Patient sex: M
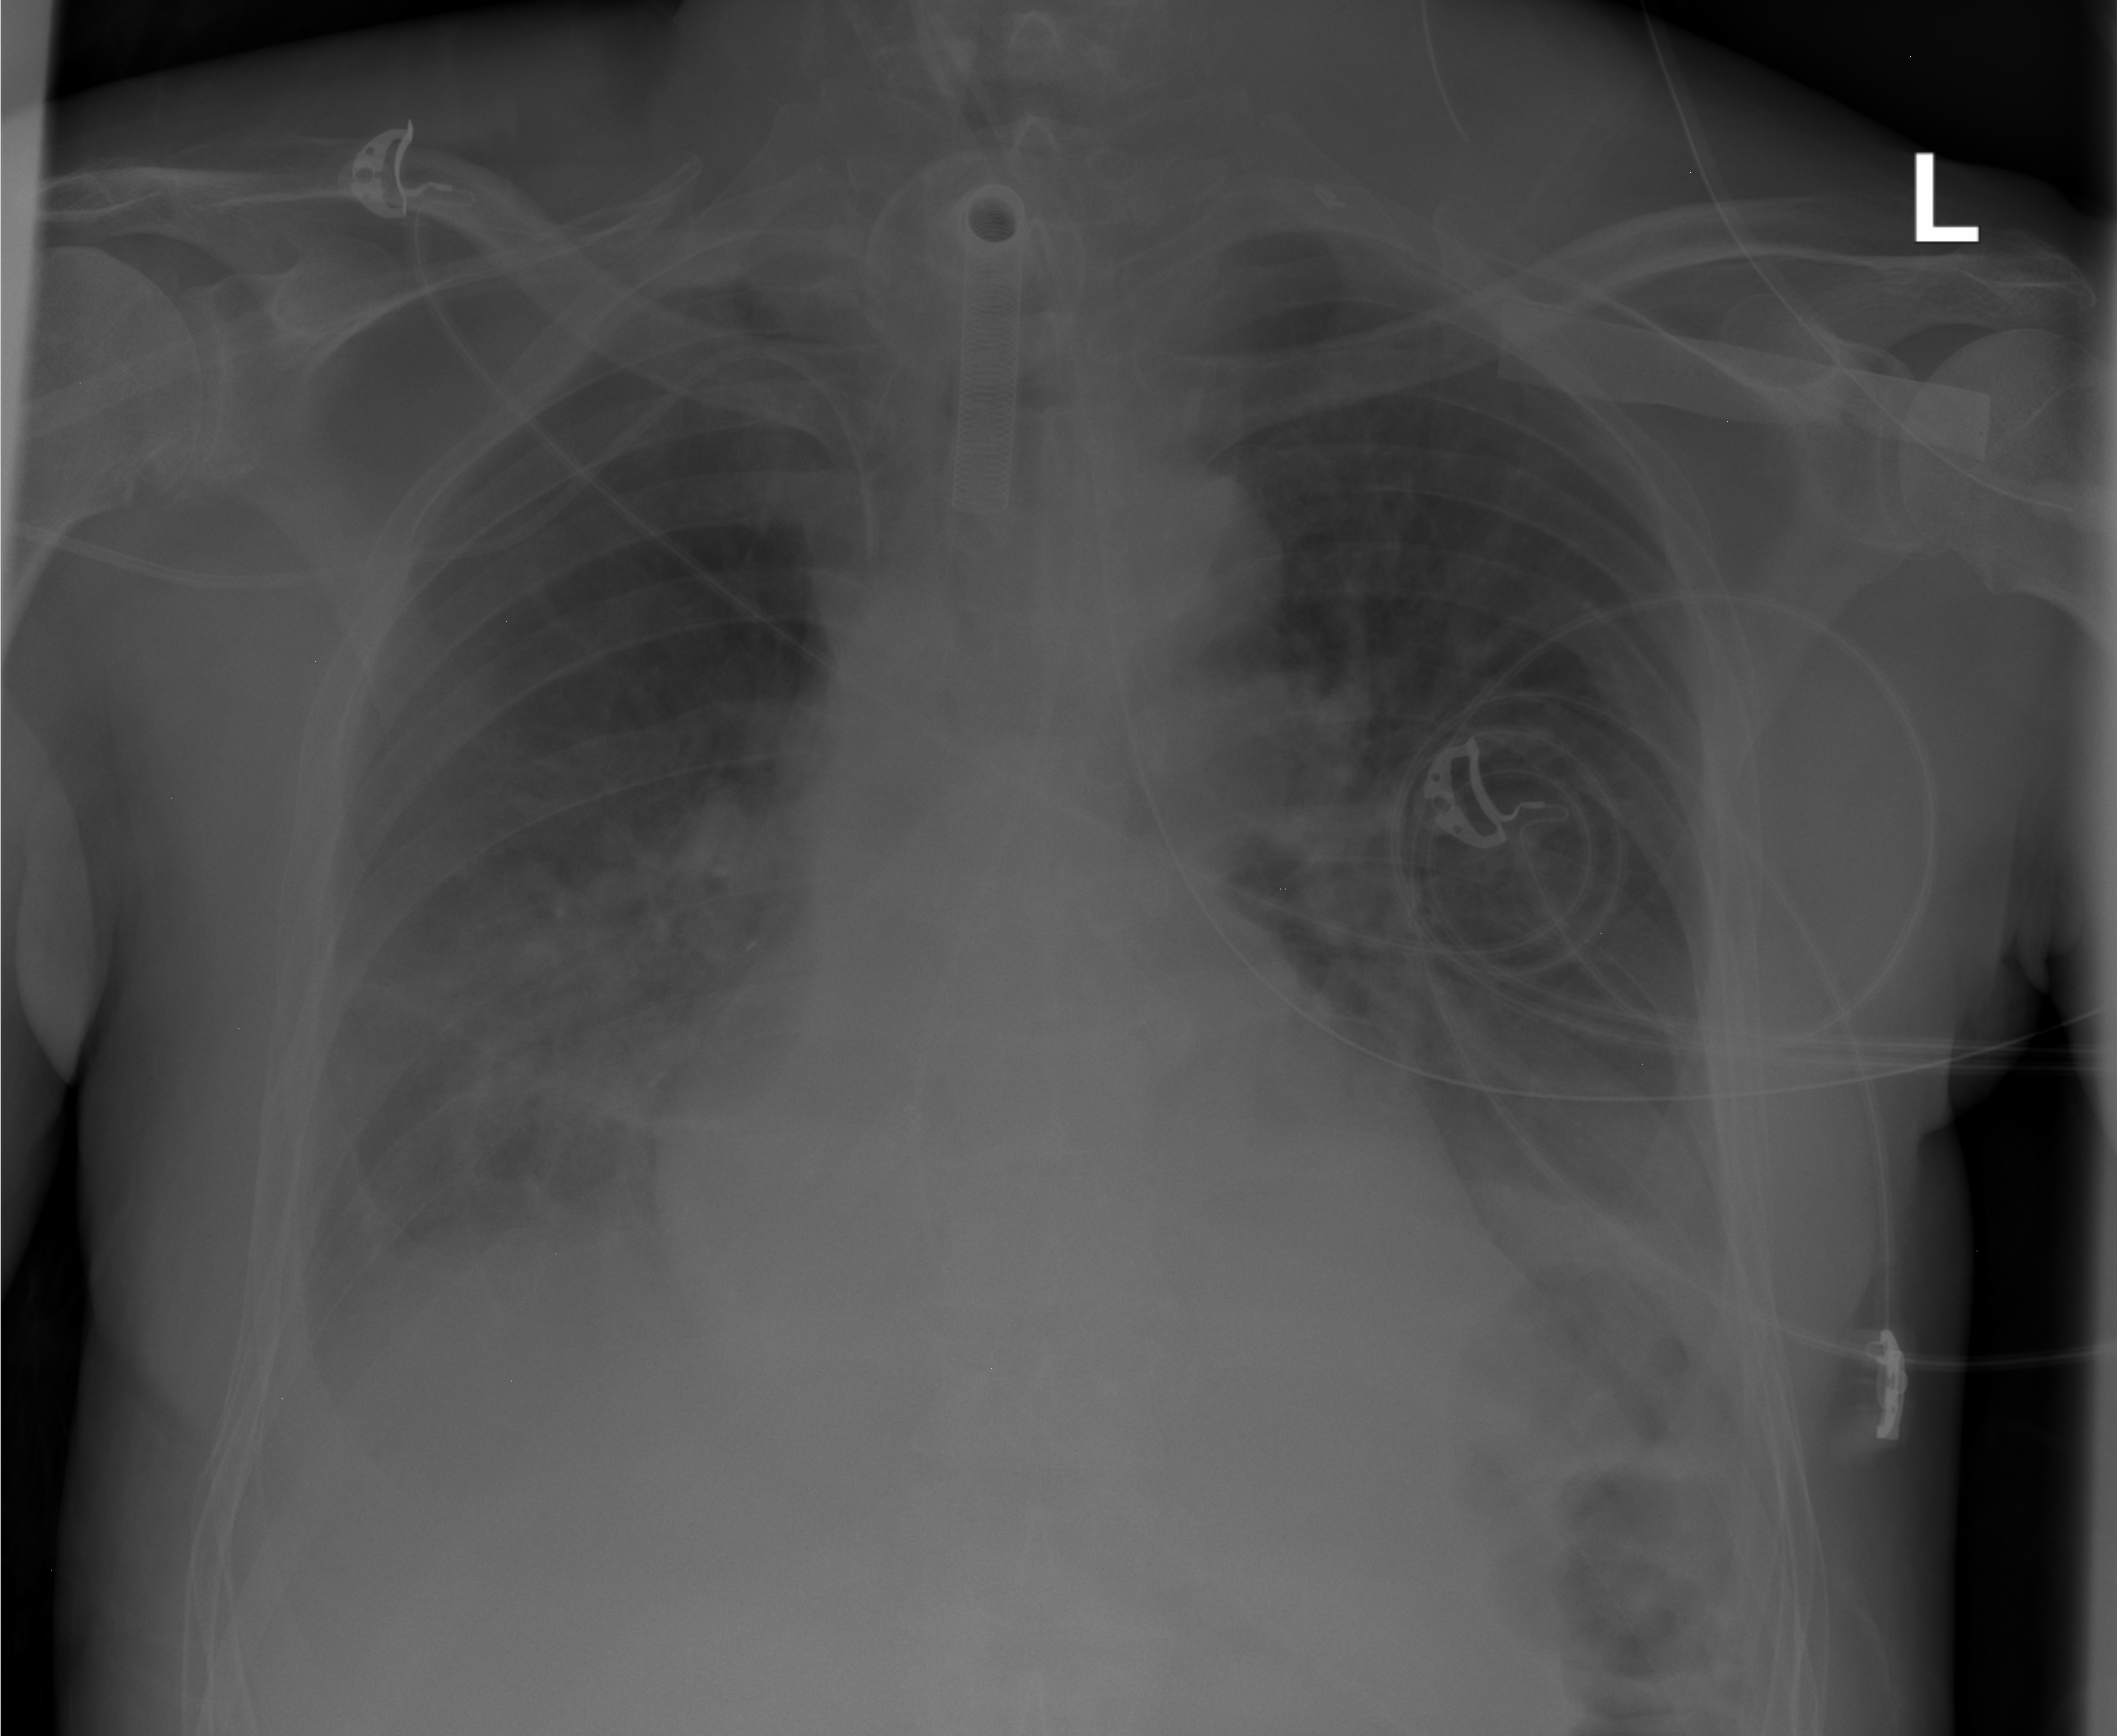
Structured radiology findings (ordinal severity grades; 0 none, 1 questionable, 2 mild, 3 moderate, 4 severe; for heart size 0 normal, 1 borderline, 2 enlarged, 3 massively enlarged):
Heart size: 0
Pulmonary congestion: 0
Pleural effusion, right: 2
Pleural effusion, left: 2
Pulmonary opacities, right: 2
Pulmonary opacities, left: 2
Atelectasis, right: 0
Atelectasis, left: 0